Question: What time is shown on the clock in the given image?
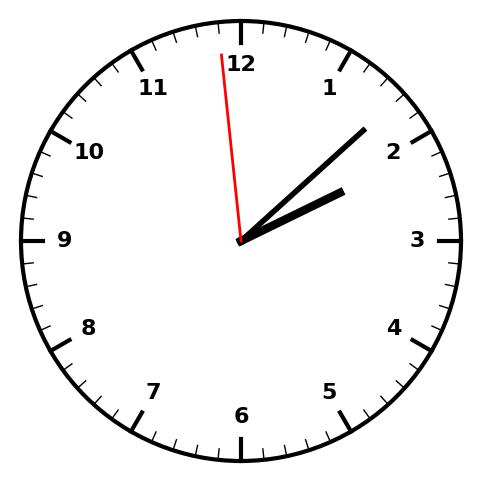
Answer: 02:07:59